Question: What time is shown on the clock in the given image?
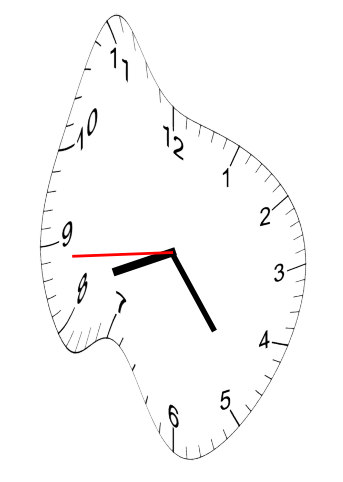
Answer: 08:23:44